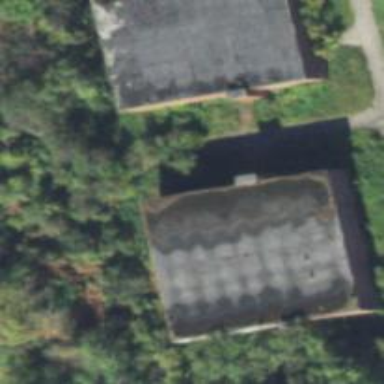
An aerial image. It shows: Abandoned building.